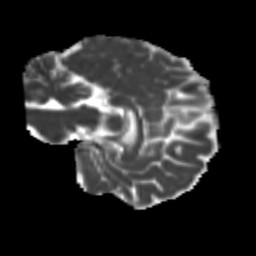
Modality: MD
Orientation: sagittal
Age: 42
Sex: male
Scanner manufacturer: siemens
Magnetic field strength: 3 T
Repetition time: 3.839 s
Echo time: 0.071 s